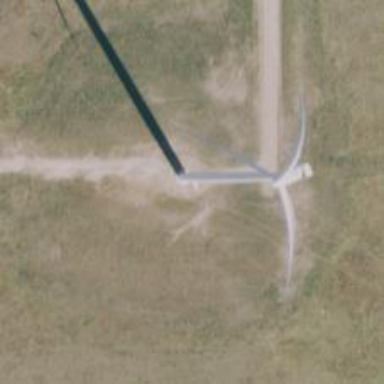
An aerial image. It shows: Wind turbine generator that utilizes wind as its source for generating electricity. It is of the horizontal axis type.